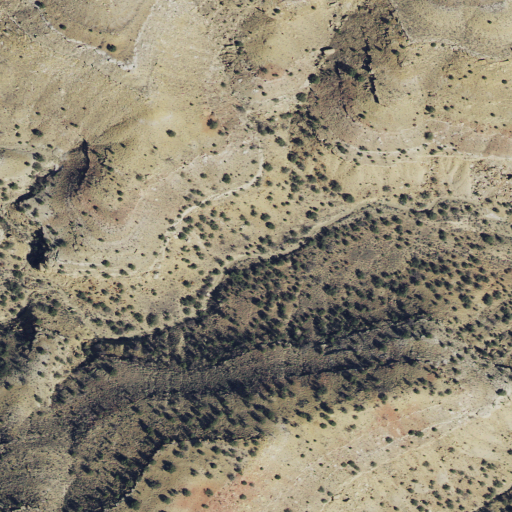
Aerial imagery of depression(s) in Utah named Swedes Hole containing shrub and evergreen forest